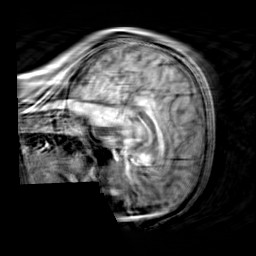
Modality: T1w
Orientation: sagittal
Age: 25
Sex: female
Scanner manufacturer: siemens
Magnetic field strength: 3 T
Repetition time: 2.3 s
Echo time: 0.00303 s